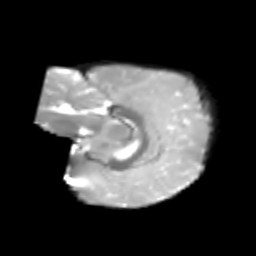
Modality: T2w
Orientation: sagittal
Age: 6
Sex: female
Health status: healthy